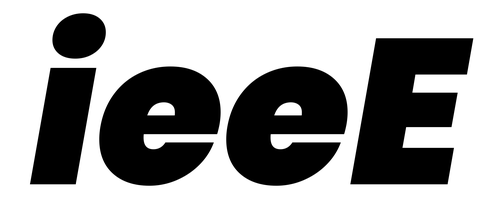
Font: Poppins-BlackItalic